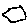
Label: hexagon